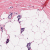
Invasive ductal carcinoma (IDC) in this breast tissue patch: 1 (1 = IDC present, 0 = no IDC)